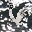
Label: 6